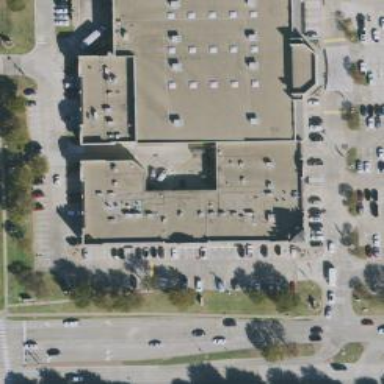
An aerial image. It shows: Retail building.